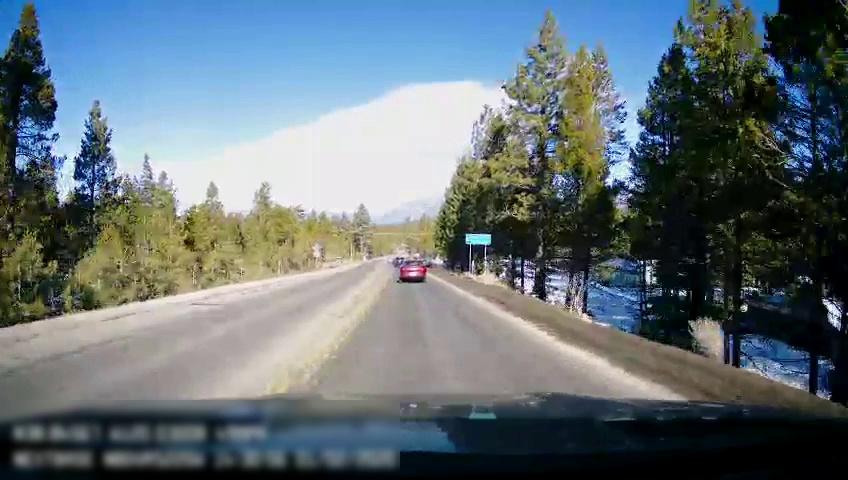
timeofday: Day
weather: Sunny
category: Drivable Space
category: Drivable Space
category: Vehicles | Car
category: Vehicles | SUV
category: Lanes | Current Lane
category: Lanes | Opposite Lane
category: Lanes | Current Lane
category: Traffic | Signs